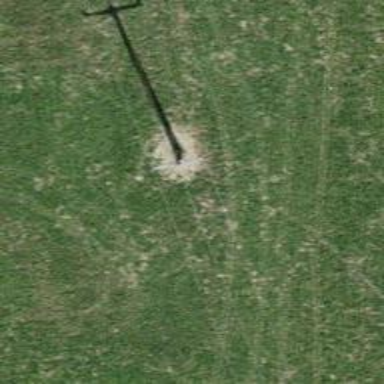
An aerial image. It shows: Minor power line.